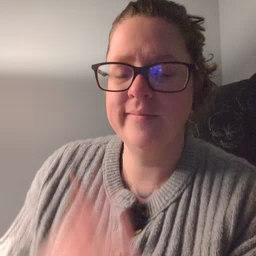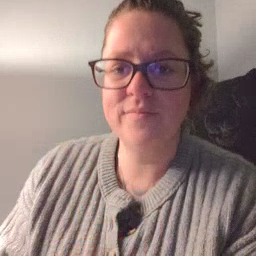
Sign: sad